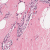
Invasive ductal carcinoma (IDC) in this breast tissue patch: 0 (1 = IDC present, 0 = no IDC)